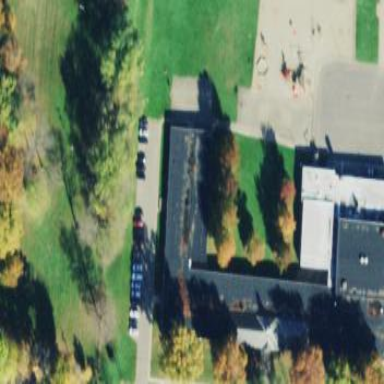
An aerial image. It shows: School building.